Question: The first thing i would like to clarify is that i'm not talking about the splitview controller. I want a pop up with a navigation controller similar to the one you get when you tap the Keyboard>>Languages or Mail>>New Account.

Now this is not a popover controller, any standard framework available for this? Maybe i'm missing the obvious. The good things about this is that it has navigation controller and hence the view resizes to fit subsequent tableview lengths.
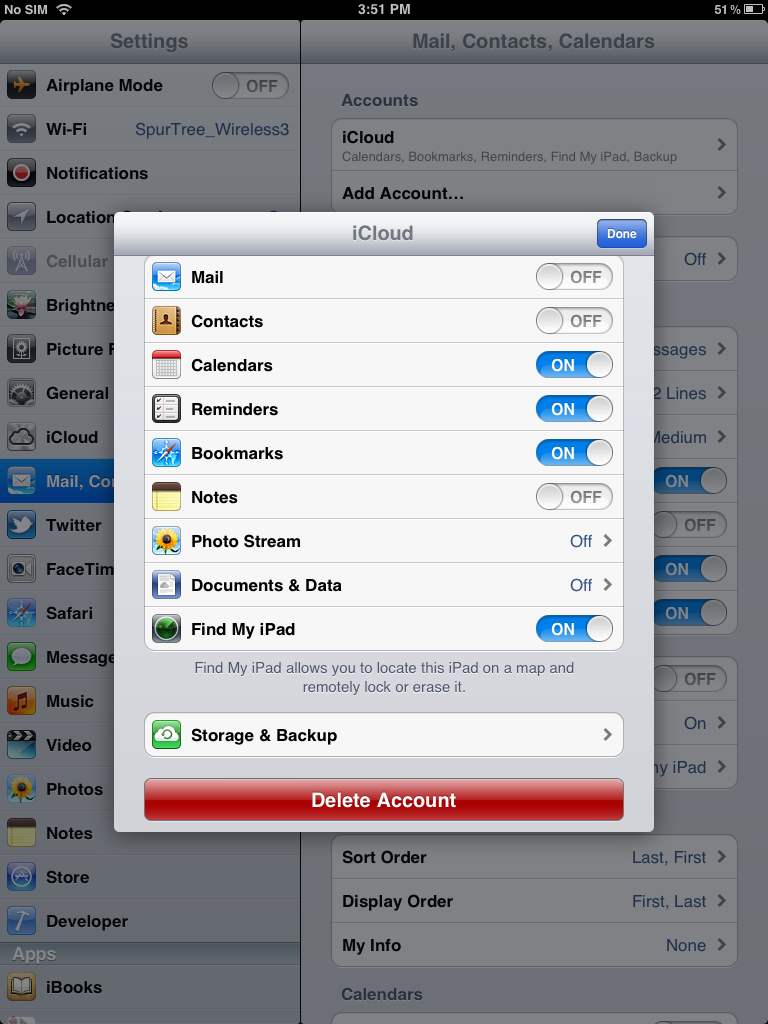
Answer: This is not a popover. It's a 'modalView' with presentation style 'UIModalPresentationFormSheet'
Check this <URL>
For more presentation styles refer <URL>
> Presentation styles available when presenting view controllers.typedef enum {UIModalPresentationFullScreen = 0,UIModalPresentationPageSheet, UIModalPresentationFormSheet, UIModalPresentationCurrentContext} UIModalPresentationStyle;The presented view covers the screen, taking into account the value of the wantsFullScreenLayout property.Available in iOS 3.2 and later.Declared in UIViewController.h.The height of the presented view is set to the height of the screen and the view's width is set to the width of the screen in a
portrait orientation. Any uncovered areas are dimmed to prevent the
user from interacting with them. (In portrait orientations, this
option is essentially the same as UIModalPresentationFullScreen.)Available in iOS 3.2 and later.Declared in UIViewController.h.The width and height of the presented view are smaller than those of the screen and the view is centered onscreen. If the device is in a
landscape orientation and the keyboard is visible, the position of the
view is adjusted upward so the view remains visible. All uncovered
areas are dimmed to prevent the user from interacting with them.Available in iOS 3.2 and later.Declared in UIViewController.h.The view is presented using the same style as its parent view controller.When presenting a view controller in a popover, this presentation style is supported only if the transition style is
>
.
Attempting to use a different
transition style triggers an exception. However, you may use other
transition styles (except the partial curl transition) if the parent
view controller is not in a popover.Available in iOS 3.2 and later.Declared in UIViewController.h.